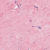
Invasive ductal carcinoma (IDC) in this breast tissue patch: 0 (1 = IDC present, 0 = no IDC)